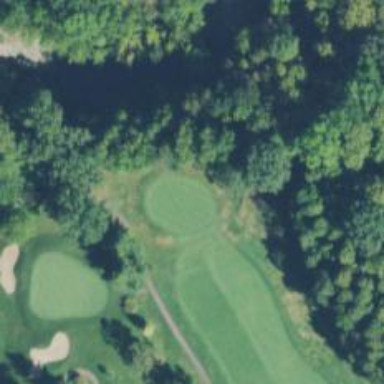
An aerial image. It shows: Golf hole.